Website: home-depot
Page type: account-dashboard
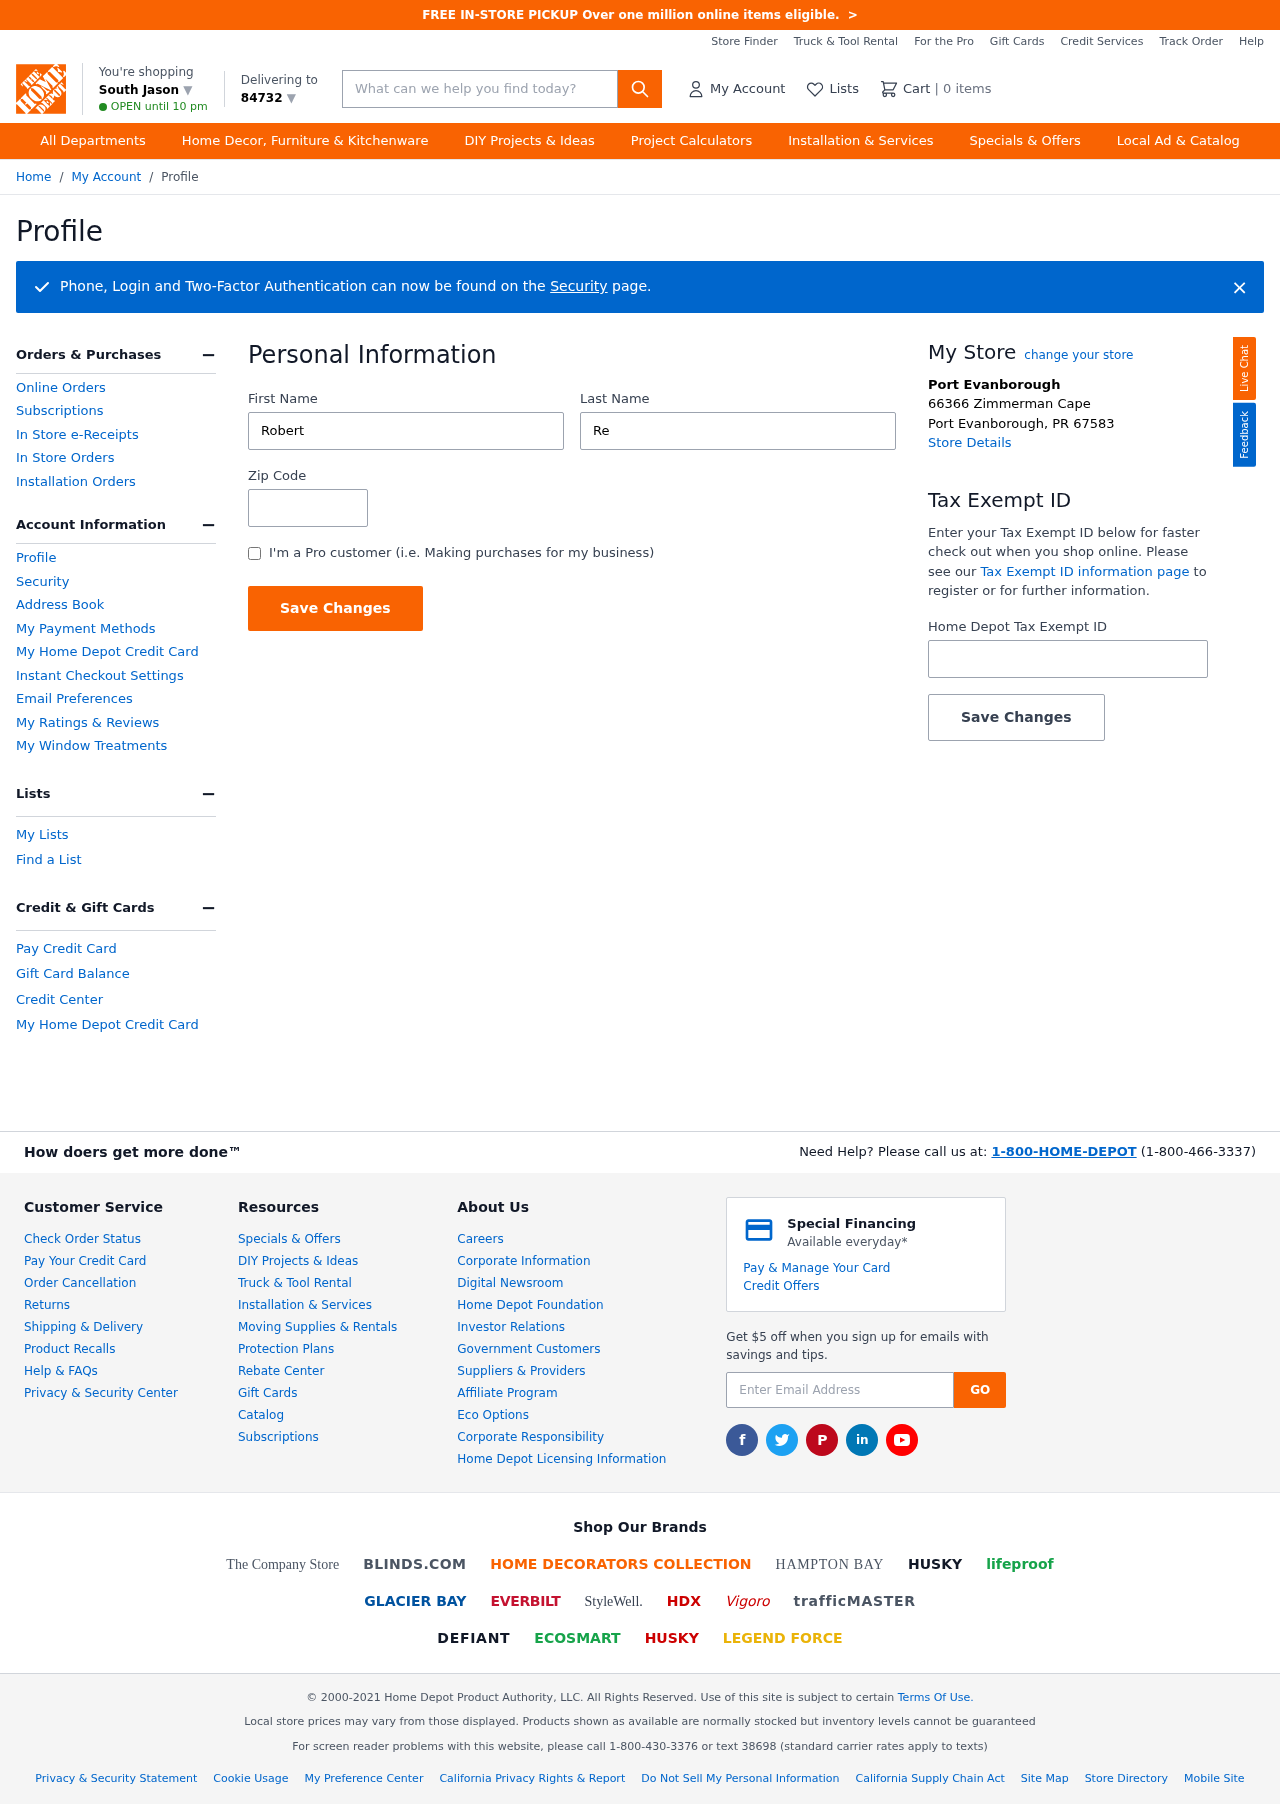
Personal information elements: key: PII_CITY
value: South Jason ▼
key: PII_FIRSTNAME
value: Robert
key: PII_LASTNAME
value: Reed
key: PII_LOCATION1_CITY
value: Port Evanborough
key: PII_LOCATION1_CITY_STATE_ZIP
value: Port Evanborough, PR 67583
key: PII_LOCATION1_STREET
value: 66366 Zimmerman Cape
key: PII_POSTCODE
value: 84732 ▼
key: PII_POSTCODE
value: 84732
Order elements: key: ORDER_NUM_ITEMS
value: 0
Search elements: key: HEADER_SEARCH
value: What can we help you find today?